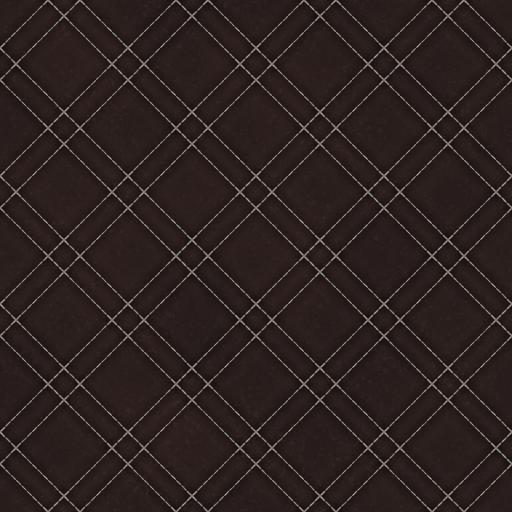
Tags: black brown dark leather stitched